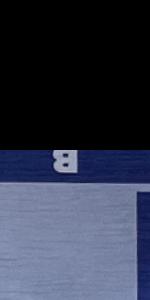
Label: Empty